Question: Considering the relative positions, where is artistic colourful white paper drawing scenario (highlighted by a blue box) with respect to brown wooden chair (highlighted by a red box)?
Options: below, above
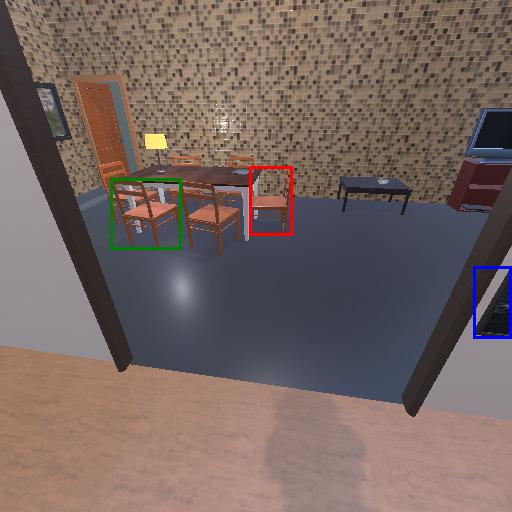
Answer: below